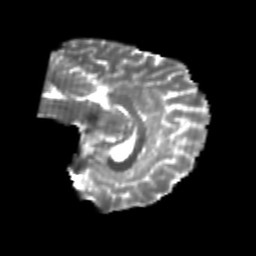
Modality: T2w
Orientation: sagittal
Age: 20
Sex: female
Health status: healthy
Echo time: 0.074 s